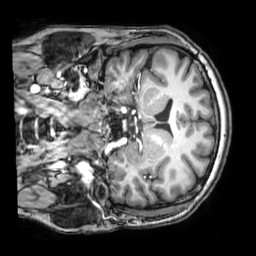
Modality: T1w
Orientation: coronal
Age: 27
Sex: male
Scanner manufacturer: philips
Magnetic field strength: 3 T
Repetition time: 0.008113 s
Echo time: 0.003709 s